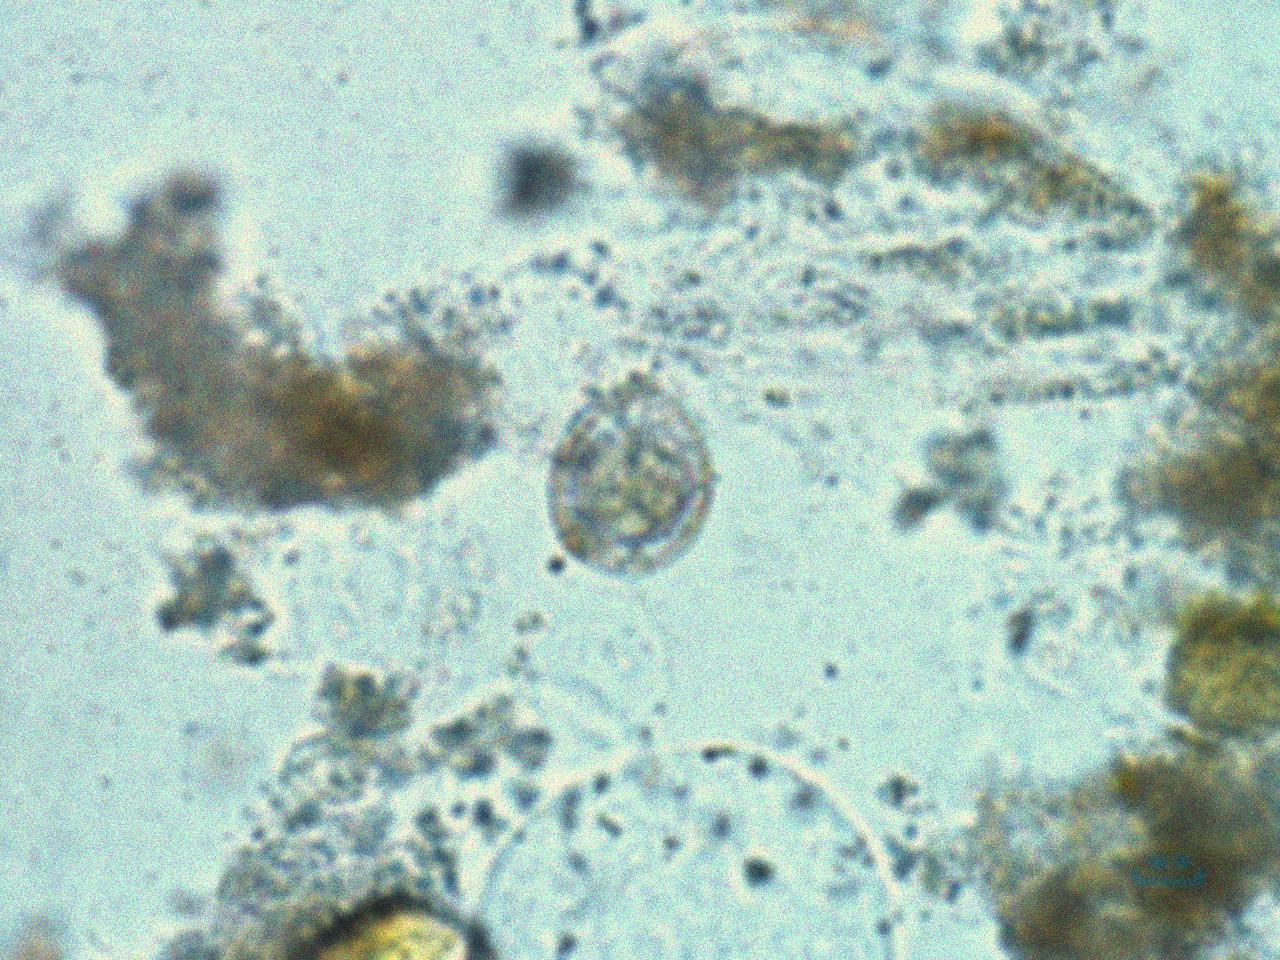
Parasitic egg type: Hymenolepis nana